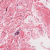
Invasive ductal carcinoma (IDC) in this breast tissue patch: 0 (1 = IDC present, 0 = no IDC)